Question: I am trying to generate a data structure from the following JSON
JSON Data
'''
[{"ITEM0":"DescItem0","0":{"ITEM0":"DescItem0","ITEM1":"DescItem1","ITEM2":"DescItem2","ITEM3":"DescItem3"},"1":{"ITEM0":"DescItem0","ITEM1":"DescItem1","ITEM2":"DescItem2","ITEM3":"DescItem3"},"2":{"ITEM0":"DescItem0","ITEM1":"DescItem1","ITEM2":"DescItem2","ITEM3":"DescItem3"},"3":{"ITEM0":"DescItem0","ITEM1":"DescItem1","ITEM2":"DescItem2","ITEM3":"DescItem3"}},{"ITEM0":"DescItem0","0":{"ITEM0":"DescItem0","ITEM1":"DescItem1","ITEM2":"DescItem2","ITEM3":"DescItem3"},"1":{"ITEM0":"DescItem0","ITEM1":"DescItem1","ITEM2":"DescItem2","ITEM3":"DescItem3"},"2":{"ITEM0":"DescItem0","ITEM1":"DescItem1","ITEM2":"DescItem2","ITEM3":"DescItem3"},"3":{"ITEM0":"DescItem0","ITEM1":"DescItem1","ITEM2":"DescItem2","ITEM3":"DescItem3"}},{"ITEM0":"DescItem0","0":{"ITEM0":"DescItem0","ITEM1":"DescItem1","ITEM2":"DescItem2","ITEM3":"DescItem3"},"1":{"ITEM0":"DescItem0","ITEM1":"DescItem1","ITEM2":"DescItem2","ITEM3":"DescItem3"},"2":{"ITEM0":"DescItem0","ITEM1":"DescItem1","ITEM2":"DescItem2","ITEM3":"DescItem3"},"3":{"ITEM0":"DescItem0","ITEM1":"DescItem1","ITEM2":"DescItem2","ITEM3":"DescItem3"}}]
'''
structure I need in dataframe

I run this code to normalize the input, but it creates a lot of columns
'''
import json
import pandas
with open('.../TestNested.json') as f:
j1 = json.load(f)
Data = pandas.DataFrame(j1)
DataNor = pandas.json_normalize(j1)
DataNor
'''
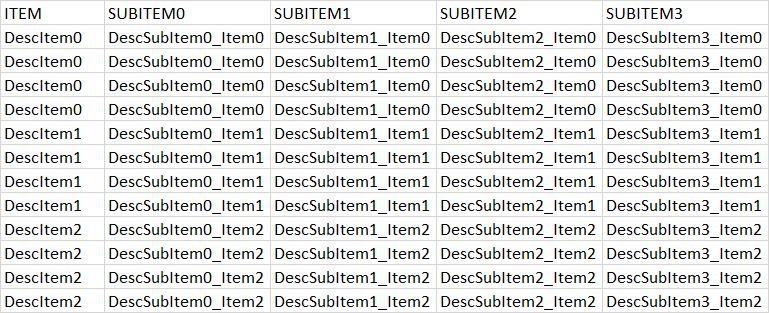
Answer: - 'list''dicts''pd.json_normalize'- - <URL>
'''
import pandas as pd
# beginning with j1
j1 = [{'ITEM0': 'DescItem0', '0': {'ITEM0': 'DescItem0', 'ITEM1': 'DescItem1', 'ITEM2': 'DescItem2', 'ITEM3': 'DescItem3'}, '1': {'ITEM0': 'DescItem0', 'ITEM1': 'DescItem1', 'ITEM2': 'DescItem2', 'ITEM3': 'DescItem3'}, '2': {'ITEM0': 'DescItem0', 'ITEM1': 'DescItem1', 'ITEM2': 'DescItem2', 'ITEM3': 'DescItem3'}, '3': {'ITEM0': 'DescItem0', 'ITEM1': 'DescItem1', 'ITEM2': 'DescItem2', 'ITEM3': 'DescItem3'}}, {'ITEM0': 'DescItem1', '0': {'ITEM0': 'DescItem0', 'ITEM1': 'DescItem1', 'ITEM2': 'DescItem2', 'ITEM3': 'DescItem3'}, '1': {'ITEM0': 'DescItem0', 'ITEM1': 'DescItem1', 'ITEM2': 'DescItem2', 'ITEM3': 'DescItem3'}, '2': {'ITEM0': 'DescItem0', 'ITEM1': 'DescItem1', 'ITEM2': 'DescItem2', 'ITEM3': 'DescItem3'}, '3': {'ITEM0': 'DescItem0', 'ITEM1': 'DescItem1', 'ITEM2': 'DescItem2', 'ITEM3': 'DescItem3'}}, {'ITEM0': 'DescItem2', '0': {'ITEM0': 'DescItem0', 'ITEM1': 'DescItem1', 'ITEM2': 'DescItem2', 'ITEM3': 'DescItem3'}, '1': {'ITEM0': 'DescItem0', 'ITEM1': 'DescItem1', 'ITEM2': 'DescItem2', 'ITEM3': 'DescItem3'}, '2': {'ITEM0': 'DescItem0', 'ITEM1': 'DescItem1', 'ITEM2': 'DescItem2', 'ITEM3': 'DescItem3'}, '3': {'ITEM0': 'DescItem0', 'ITEM1': 'DescItem1', 'ITEM2': 'DescItem2', 'ITEM3': 'DescItem3'}}]
# convert j1 into a dataframe
df = pd.DataFrame(j1)
# display(df)
ITEM0 0 1 2 3
0 DescItem0 {'ITEM0': 'DescItem0', 'ITEM1': 'DescItem1', 'ITEM2': 'DescItem2', 'ITEM3': 'DescItem3'} {'ITEM0': 'DescItem0', 'ITEM1': 'DescItem1', 'ITEM2': 'DescItem2', 'ITEM3': 'DescItem3'} {'ITEM0': 'DescItem0', 'ITEM1': 'DescItem1', 'ITEM2': 'DescItem2', 'ITEM3': 'DescItem3'} {'ITEM0': 'DescItem0', 'ITEM1': 'DescItem1', 'ITEM2': 'DescItem2', 'ITEM3': 'DescItem3'}
1 DescItem1 {'ITEM0': 'DescItem0', 'ITEM1': 'DescItem1', 'ITEM2': 'DescItem2', 'ITEM3': 'DescItem3'} {'ITEM0': 'DescItem0', 'ITEM1': 'DescItem1', 'ITEM2': 'DescItem2', 'ITEM3': 'DescItem3'} {'ITEM0': 'DescItem0', 'ITEM1': 'DescItem1', 'ITEM2': 'DescItem2', 'ITEM3': 'DescItem3'} {'ITEM0': 'DescItem0', 'ITEM1': 'DescItem1', 'ITEM2': 'DescItem2', 'ITEM3': 'DescItem3'}
2 DescItem2 {'ITEM0': 'DescItem0', 'ITEM1': 'DescItem1', 'ITEM2': 'DescItem2', 'ITEM3': 'DescItem3'} {'ITEM0': 'DescItem0', 'ITEM1': 'DescItem1', 'ITEM2': 'DescItem2', 'ITEM3': 'DescItem3'} {'ITEM0': 'DescItem0', 'ITEM1': 'DescItem1', 'ITEM2': 'DescItem2', 'ITEM3': 'DescItem3'} {'ITEM0': 'DescItem0', 'ITEM1': 'DescItem1', 'ITEM2': 'DescItem2', 'ITEM3': 'DescItem3'}
# stack the columns of dicts into a single column
# rename column 'ITEM0' to 'ITEM', so there won't be a conflict with 'ITEM0' from inside the dict
dfs = df.set_index('ITEM0').stack().reset_index().drop(columns='level_1').rename(columns={'ITEM0': 'ITEM'})
# display(dfs)
ITEM 0
0 DescItem0 {'ITEM0': 'DescItem0', 'ITEM1': 'DescItem1', 'ITEM2': 'DescItem2', 'ITEM3': 'DescItem3'}
1 DescItem0 {'ITEM0': 'DescItem0', 'ITEM1': 'DescItem1', 'ITEM2': 'DescItem2', 'ITEM3': 'DescItem3'}
2 DescItem0 {'ITEM0': 'DescItem0', 'ITEM1': 'DescItem1', 'ITEM2': 'DescItem2', 'ITEM3': 'DescItem3'}
3 DescItem0 {'ITEM0': 'DescItem0', 'ITEM1': 'DescItem1', 'ITEM2': 'DescItem2', 'ITEM3': 'DescItem3'}
4 DescItem1 {'ITEM0': 'DescItem0', 'ITEM1': 'DescItem1', 'ITEM2': 'DescItem2', 'ITEM3': 'DescItem3'}
5 DescItem1 {'ITEM0': 'DescItem0', 'ITEM1': 'DescItem1', 'ITEM2': 'DescItem2', 'ITEM3': 'DescItem3'}
6 DescItem1 {'ITEM0': 'DescItem0', 'ITEM1': 'DescItem1', 'ITEM2': 'DescItem2', 'ITEM3': 'DescItem3'}
7 DescItem1 {'ITEM0': 'DescItem0', 'ITEM1': 'DescItem1', 'ITEM2': 'DescItem2', 'ITEM3': 'DescItem3'}
8 DescItem2 {'ITEM0': 'DescItem0', 'ITEM1': 'DescItem1', 'ITEM2': 'DescItem2', 'ITEM3': 'DescItem3'}
9 DescItem2 {'ITEM0': 'DescItem0', 'ITEM1': 'DescItem1', 'ITEM2': 'DescItem2', 'ITEM3': 'DescItem3'}
10 DescItem2 {'ITEM0': 'DescItem0', 'ITEM1': 'DescItem1', 'ITEM2': 'DescItem2', 'ITEM3': 'DescItem3'}
11 DescItem2 {'ITEM0': 'DescItem0', 'ITEM1': 'DescItem1', 'ITEM2': 'DescItem2', 'ITEM3': 'DescItem3'}
# expand the dicts into separate columns and rows, and join them to dfs.ITEM
dfe = dfs.drop(columns=[0]).join(pd.DataFrame(dfs[0].tolist()))
# display(dfe)
ITEM ITEM0 ITEM1 ITEM2 ITEM3
0 DescItem0 DescItem0 DescItem1 DescItem2 DescItem3
1 DescItem0 DescItem0 DescItem1 DescItem2 DescItem3
2 DescItem0 DescItem0 DescItem1 DescItem2 DescItem3
3 DescItem0 DescItem0 DescItem1 DescItem2 DescItem3
4 DescItem1 DescItem0 DescItem1 DescItem2 DescItem3
5 DescItem1 DescItem0 DescItem1 DescItem2 DescItem3
6 DescItem1 DescItem0 DescItem1 DescItem2 DescItem3
7 DescItem1 DescItem0 DescItem1 DescItem2 DescItem3
8 DescItem2 DescItem0 DescItem1 DescItem2 DescItem3
9 DescItem2 DescItem0 DescItem1 DescItem2 DescItem3
10 DescItem2 DescItem0 DescItem1 DescItem2 DescItem3
11 DescItem2 DescItem0 DescItem1 DescItem2 DescItem3
'''